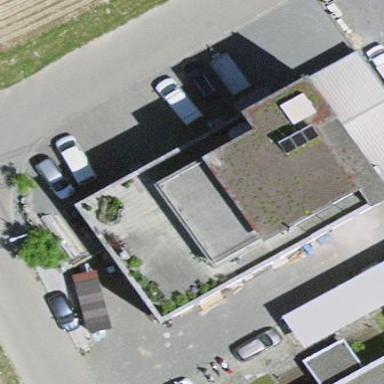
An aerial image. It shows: House with flat roof.